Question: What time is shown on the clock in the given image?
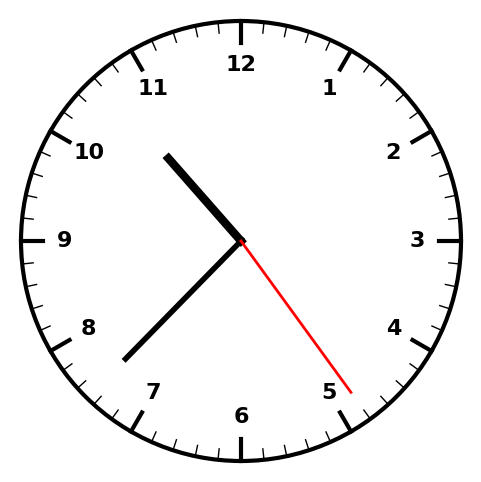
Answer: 10:37:24